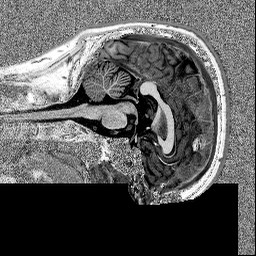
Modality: MP2RAGE
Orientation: sagittal
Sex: male